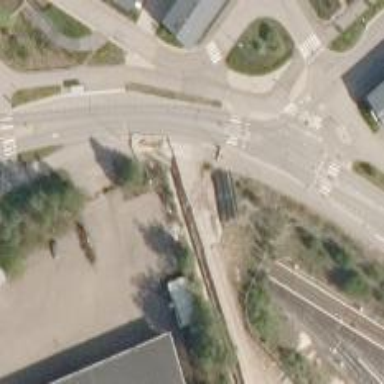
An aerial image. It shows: Crossing on asphalt cycleway.